Question: I know I am missing something here and I could use a pointer. Within a project I have an expander control when this control is clicked it makes a RIA call to a POCO within my project to retreive a second set of data. I am using the SimpleMVVM toolkit here so please let me know if I need to expand on any additional areas.
Within the xaml the expander is laid out as
'''
<toolkit:Expander Header="Name" Style="{StaticResource DetailExpanderSytle}" >
<i:Interaction.Triggers>
<i:EventTrigger EventName="Expanded">
<ei:CallMethodAction
TargetObject="{Binding Source={StaticResource vm}}"
MethodName="showWarrantNameDetail"/>
</i:EventTrigger>
</i:Interaction.Triggers>
<StackPanel Orientation="Vertical">
<sdk:DataGrid AutoGenerateColumns="true" ItemsSource="{Binding NameResult}" AlternatingRowBackground="Gainsboro" HorizontalAlignment="Stretch" MaxHeight="200">
</sdk:DataGrid>
<local:NameContainer DataContext="{Binding}" />
</StackPanel>
</toolkit:Expander>
'''
I am using the expression Dll coupled with Simple MVVM to get at the methods in the view model vs commands.
Within the view model I have the following code
'''
public void showWarrantNameDetail()
{
//set flags
IsBusy = true;
CanDo = false;
EntityQuery<WarrantNameDataView> query = App.cdContext.GetWarrantNameDataViewsQuery().Where(a => a.PrimaryObjectId == Convert.ToInt32(RecID));
Action<LoadOperation<WarrantNameDataView>> completeProcessing = delegate(LoadOperation<WarrantNameDataView> loadOp)
{
if (!loadOp.HasError)
{
processWarrantNames(loadOp.Entities);
}
else
{
Exception error = loadOp.Error;
}
};
LoadOperation<WarrantNameDataView> loadOperation = App.cdContext.Load(query, completeProcessing, false);
}
private void processWarrantNames(IEnumerable<WarrantNameDataView> entities)
{
ObservableCollection<WarrantNameDataView> NameResult = new ObservableCollection<WarrantNameDataView>(entities);
//we're done
IsBusy = false;
CanDo = true;
}
'''
When I set a break on the processWarrantName I can see the NameResult is set to X number of returns. However within the view the datagrid does not get populated with anything?
Can anyone help me understand what I need to do with the bindings to get the gridview to populate? Other areas of the form which are bound to other collections show data so I know I have the data context of the view set correctly. I've tried both Data context as well as Items Source and no return?
When I set a break on the code the collection is returned as follows so I can see that data is being returned. Any suggestions on what I am missing I would greatly appreciate it.

With regards to the page datacontext I am setting it in the code behind as follows:
'''
var WarrantDetailViewModel = ((ViewModelLocator)App.Current.Resources["Locator"]).WarrantDetailViewModel;
this.DataContext = WarrantDetailViewModel;
this.Resources.Add("vm", WarrantDetailViewModel);
'''
Thanks in advance for any suggestions.
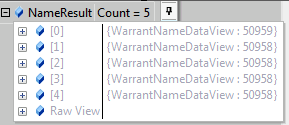
Answer: Make 'ObservableCollection<WarrantNameDataView> NameResult' a public property of your ViewModel class. Your view will not be able to bind to something that has a private method scope (or public method scope, or private member scope).
'''
//declaration
public ObservableCollection<WarrantNameDataView> NameResult { get; set }
//in the ViewModel constructor do this
NameResult = new ObservableCollection<WarrantNameDataView>();
//then replace the original line in your method with:
//EDIT: ObservableCollection has no AddRange. Either loop through
//entities and add them to the collection or see OP's answer.
//NameResult.AddRange(entities);
'''
If processWarrantNames gets called more than once, you might need to call NameResult.Clear() before adding to the collection.